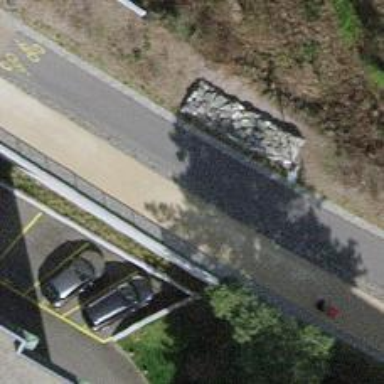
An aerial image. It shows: Asphalt cycleway for cyclists.